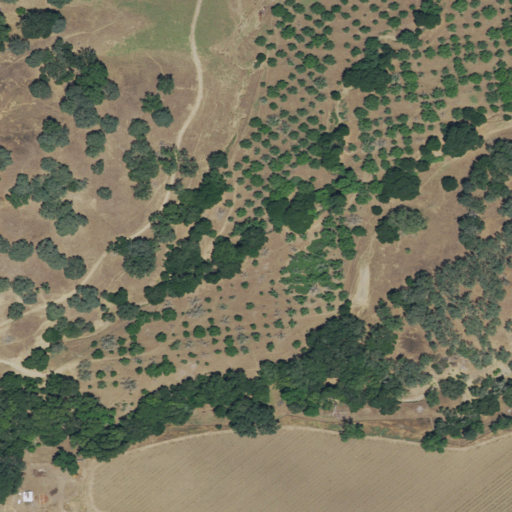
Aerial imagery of valley in California named Chimney Canyon containing shrub, grassland, mixed forest, and woody wetlands